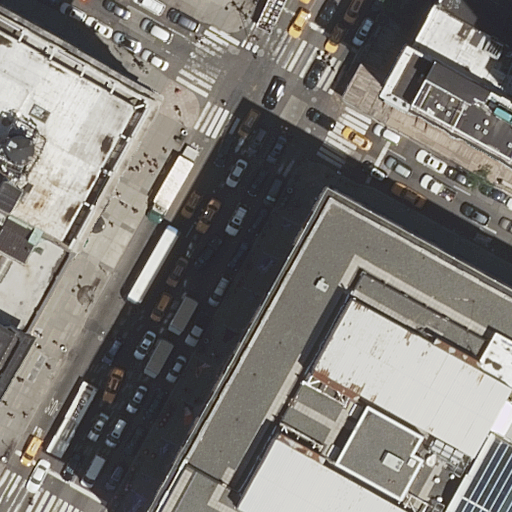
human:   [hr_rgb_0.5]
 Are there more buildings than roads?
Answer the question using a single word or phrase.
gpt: yes

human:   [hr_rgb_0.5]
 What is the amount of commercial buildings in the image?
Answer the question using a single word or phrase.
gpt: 0

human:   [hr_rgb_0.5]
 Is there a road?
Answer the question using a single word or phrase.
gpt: yes

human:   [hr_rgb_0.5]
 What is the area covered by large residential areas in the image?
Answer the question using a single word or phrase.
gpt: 2876m2

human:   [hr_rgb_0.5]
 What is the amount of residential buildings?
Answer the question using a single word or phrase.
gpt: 6

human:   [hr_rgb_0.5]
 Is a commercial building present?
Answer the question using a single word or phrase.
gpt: no

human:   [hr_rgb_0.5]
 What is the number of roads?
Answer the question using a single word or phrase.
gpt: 3

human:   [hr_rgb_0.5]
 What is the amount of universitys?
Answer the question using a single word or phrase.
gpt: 1

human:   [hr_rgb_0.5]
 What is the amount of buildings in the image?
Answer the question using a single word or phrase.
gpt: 6

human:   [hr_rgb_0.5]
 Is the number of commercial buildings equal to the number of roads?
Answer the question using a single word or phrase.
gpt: no

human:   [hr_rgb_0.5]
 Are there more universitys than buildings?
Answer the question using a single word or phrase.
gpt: no

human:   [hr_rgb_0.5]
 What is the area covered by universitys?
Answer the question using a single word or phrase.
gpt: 3436m2

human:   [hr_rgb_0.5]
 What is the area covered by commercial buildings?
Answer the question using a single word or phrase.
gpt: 0m2

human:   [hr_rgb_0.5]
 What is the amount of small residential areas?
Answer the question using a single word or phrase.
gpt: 0

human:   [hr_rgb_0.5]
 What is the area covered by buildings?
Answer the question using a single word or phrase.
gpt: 4270m2

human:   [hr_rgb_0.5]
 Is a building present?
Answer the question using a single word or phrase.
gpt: yes

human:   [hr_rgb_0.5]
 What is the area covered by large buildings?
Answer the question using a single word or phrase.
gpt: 3436m2

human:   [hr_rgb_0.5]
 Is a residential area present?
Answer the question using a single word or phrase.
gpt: yes

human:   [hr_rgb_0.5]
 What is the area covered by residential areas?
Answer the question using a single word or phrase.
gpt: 2876m2

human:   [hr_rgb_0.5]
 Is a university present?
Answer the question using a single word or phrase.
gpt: yes

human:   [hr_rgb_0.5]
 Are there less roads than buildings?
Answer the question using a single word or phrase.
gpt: yes

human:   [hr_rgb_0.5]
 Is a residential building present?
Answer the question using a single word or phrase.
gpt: yes

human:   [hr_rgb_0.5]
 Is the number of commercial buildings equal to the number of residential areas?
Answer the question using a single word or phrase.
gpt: no

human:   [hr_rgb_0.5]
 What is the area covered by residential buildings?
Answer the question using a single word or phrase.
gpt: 4270m2

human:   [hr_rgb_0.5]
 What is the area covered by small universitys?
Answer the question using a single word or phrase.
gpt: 0m2

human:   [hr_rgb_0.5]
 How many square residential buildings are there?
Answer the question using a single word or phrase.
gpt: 0

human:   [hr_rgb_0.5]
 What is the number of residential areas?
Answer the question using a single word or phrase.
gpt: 1

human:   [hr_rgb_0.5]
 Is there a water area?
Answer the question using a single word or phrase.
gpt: no

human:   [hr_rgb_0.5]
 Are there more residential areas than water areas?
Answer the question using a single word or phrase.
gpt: yes

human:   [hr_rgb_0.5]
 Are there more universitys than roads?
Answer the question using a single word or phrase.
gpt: no

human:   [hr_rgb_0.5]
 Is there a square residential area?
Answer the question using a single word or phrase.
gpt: no

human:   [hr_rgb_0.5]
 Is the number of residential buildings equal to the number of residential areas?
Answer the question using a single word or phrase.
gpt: no

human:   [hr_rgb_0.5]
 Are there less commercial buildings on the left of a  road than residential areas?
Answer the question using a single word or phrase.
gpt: yes

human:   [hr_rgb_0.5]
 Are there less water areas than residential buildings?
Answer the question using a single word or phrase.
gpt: yes

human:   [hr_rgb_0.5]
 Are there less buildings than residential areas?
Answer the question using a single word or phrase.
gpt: no

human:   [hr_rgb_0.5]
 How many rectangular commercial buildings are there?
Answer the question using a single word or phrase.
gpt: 0

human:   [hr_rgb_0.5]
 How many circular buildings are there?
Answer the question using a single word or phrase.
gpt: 0

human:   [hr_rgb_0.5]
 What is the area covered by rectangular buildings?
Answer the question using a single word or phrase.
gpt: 4270m2

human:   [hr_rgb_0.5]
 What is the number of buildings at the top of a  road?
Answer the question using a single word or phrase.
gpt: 4

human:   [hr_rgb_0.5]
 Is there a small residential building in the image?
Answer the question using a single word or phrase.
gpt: yes

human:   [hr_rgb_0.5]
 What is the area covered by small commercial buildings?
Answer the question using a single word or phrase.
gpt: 0m2

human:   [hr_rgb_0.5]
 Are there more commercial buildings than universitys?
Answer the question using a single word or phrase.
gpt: no

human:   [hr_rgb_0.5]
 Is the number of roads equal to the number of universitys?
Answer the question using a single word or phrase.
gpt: no

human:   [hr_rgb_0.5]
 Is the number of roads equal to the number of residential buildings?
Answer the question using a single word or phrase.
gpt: no

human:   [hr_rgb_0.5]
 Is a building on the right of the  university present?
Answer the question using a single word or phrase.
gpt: no

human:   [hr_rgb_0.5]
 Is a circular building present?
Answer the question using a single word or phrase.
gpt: no

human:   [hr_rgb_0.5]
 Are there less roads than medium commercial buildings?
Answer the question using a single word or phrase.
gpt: no

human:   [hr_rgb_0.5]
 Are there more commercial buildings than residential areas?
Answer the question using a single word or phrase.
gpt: no

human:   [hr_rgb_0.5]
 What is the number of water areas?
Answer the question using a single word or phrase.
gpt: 0

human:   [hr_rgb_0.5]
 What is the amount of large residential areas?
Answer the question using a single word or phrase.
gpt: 1

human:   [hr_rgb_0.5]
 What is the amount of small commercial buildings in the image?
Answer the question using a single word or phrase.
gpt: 0

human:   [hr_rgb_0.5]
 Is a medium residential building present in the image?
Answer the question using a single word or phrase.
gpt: yes

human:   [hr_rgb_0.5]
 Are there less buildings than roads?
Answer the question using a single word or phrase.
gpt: no

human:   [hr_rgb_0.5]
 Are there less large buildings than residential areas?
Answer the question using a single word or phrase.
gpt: no

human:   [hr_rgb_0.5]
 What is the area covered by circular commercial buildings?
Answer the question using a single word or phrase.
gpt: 0m2

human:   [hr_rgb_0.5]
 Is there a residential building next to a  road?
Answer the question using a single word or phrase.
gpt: yes

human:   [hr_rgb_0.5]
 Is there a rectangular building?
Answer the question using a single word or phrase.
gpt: yes

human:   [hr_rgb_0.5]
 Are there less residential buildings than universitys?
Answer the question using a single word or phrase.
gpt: no

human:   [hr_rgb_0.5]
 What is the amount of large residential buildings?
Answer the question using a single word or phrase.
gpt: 1

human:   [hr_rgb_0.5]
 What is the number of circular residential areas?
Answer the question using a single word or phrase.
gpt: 0

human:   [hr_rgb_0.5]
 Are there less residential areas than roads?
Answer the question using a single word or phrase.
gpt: yes

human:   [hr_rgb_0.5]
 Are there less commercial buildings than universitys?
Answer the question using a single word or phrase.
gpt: yes

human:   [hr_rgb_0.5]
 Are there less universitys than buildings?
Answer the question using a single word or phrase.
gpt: yes

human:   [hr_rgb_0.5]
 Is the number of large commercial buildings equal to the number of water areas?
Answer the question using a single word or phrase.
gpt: yes